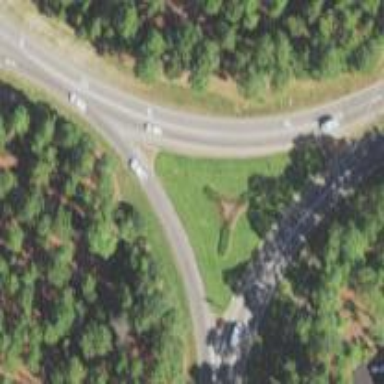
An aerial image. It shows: Roundabout at primary highway.